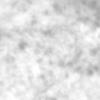
Label: no_change